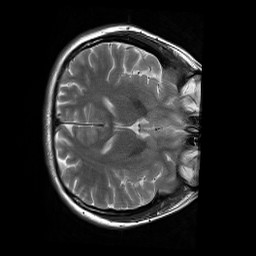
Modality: T2w
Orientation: axial
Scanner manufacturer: siemens
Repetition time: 3.9 s
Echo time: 0.076 s